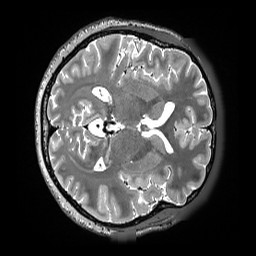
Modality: T2w
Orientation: axial
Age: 37
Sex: female